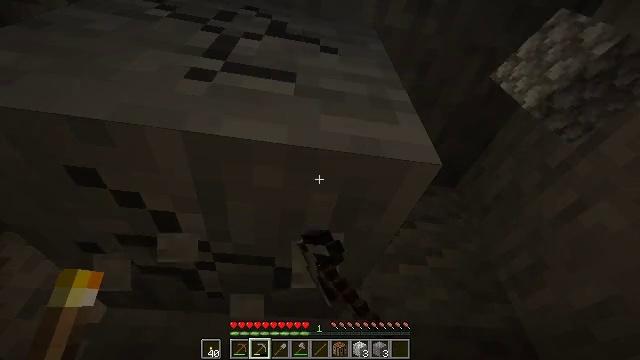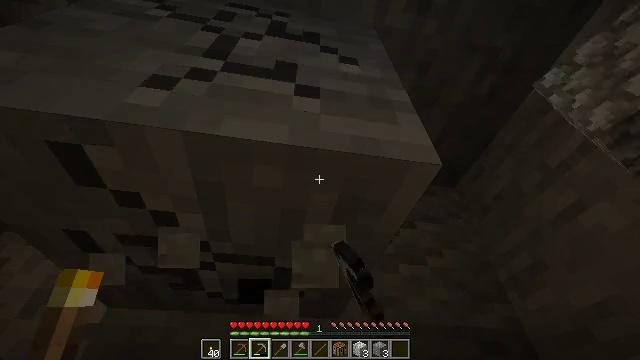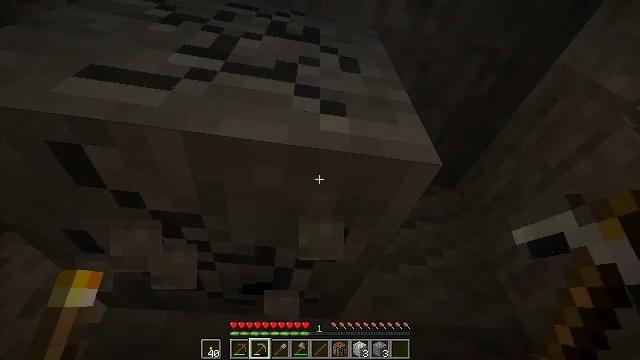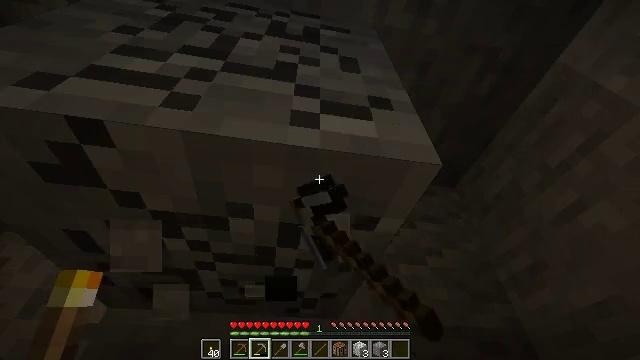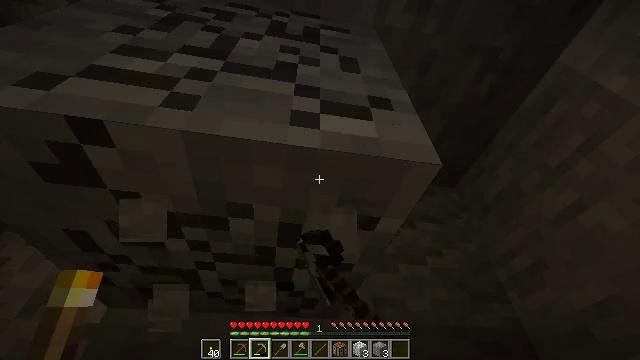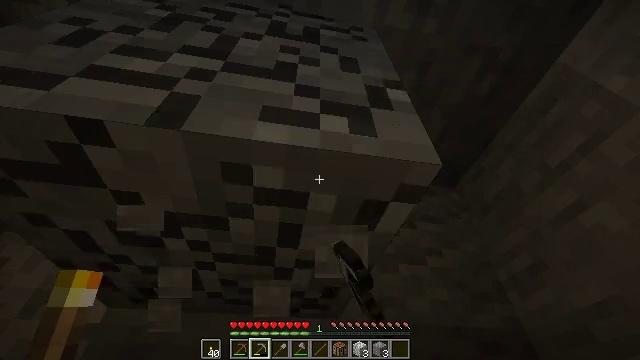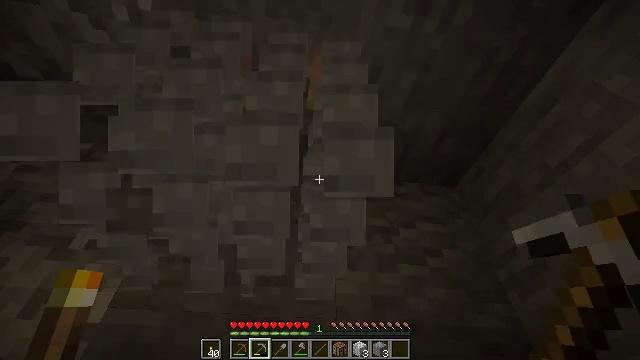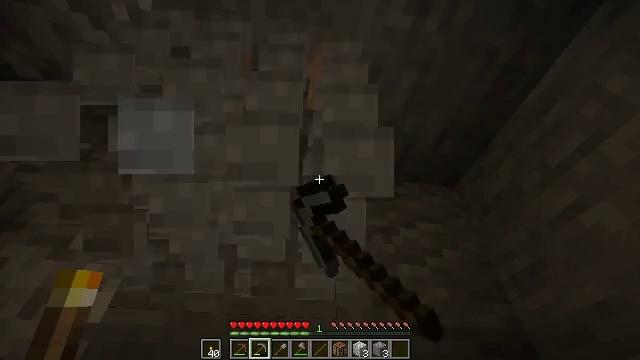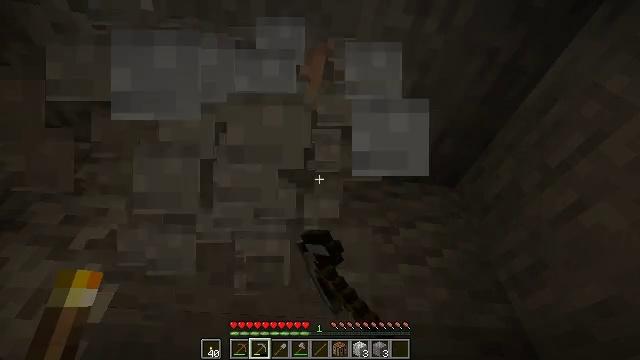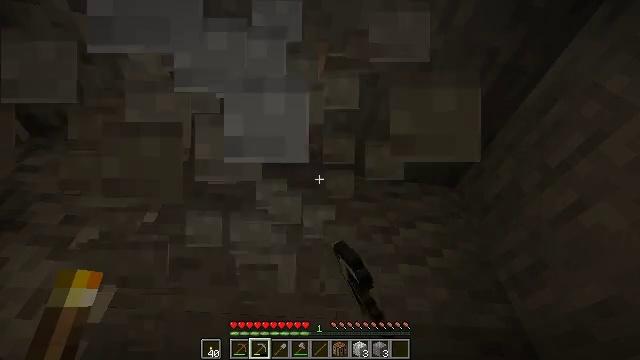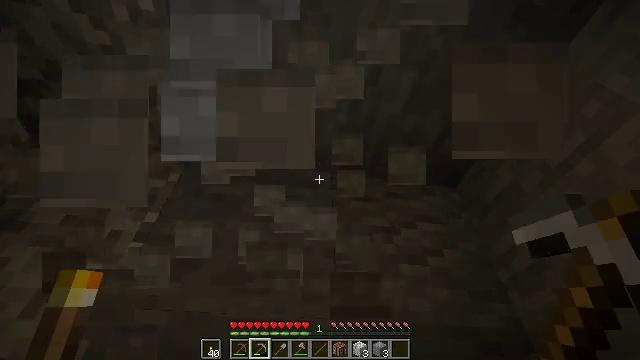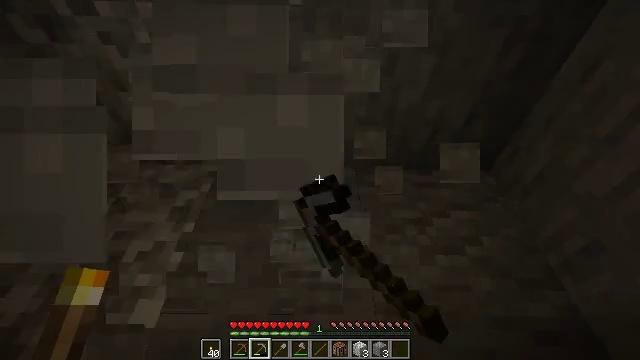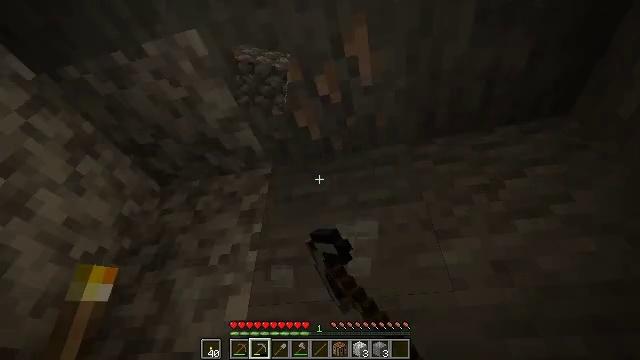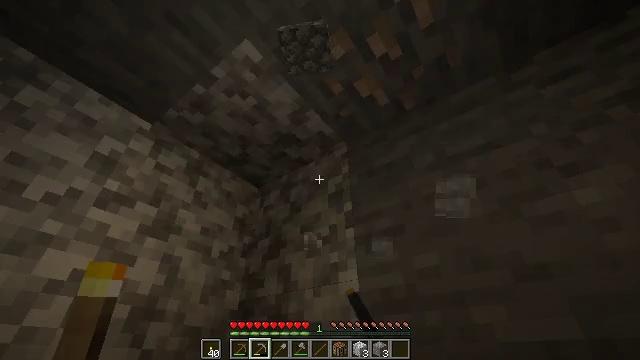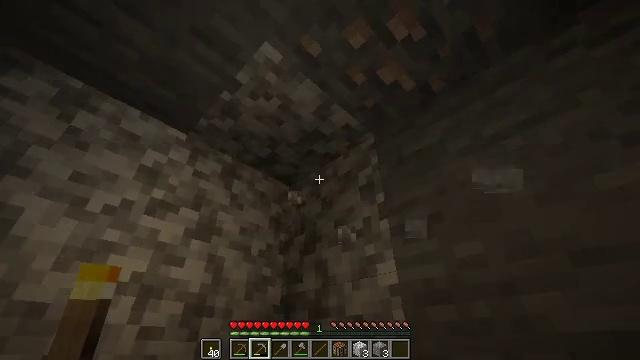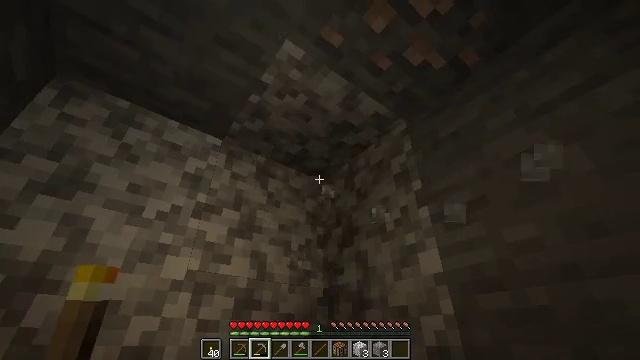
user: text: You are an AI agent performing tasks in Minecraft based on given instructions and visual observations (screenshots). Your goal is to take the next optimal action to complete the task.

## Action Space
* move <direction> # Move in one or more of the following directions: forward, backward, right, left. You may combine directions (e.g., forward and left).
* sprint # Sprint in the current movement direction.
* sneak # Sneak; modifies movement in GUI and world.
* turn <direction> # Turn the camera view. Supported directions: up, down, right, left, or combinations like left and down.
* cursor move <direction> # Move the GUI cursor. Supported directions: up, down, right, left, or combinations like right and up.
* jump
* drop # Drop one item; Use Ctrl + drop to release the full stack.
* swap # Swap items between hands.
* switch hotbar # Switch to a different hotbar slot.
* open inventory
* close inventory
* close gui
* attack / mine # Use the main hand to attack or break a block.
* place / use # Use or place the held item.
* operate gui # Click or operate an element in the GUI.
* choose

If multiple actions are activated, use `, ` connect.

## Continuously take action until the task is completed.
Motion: motion action
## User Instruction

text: Dig up the stone with a tool.
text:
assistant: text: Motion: attack / mine
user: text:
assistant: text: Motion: attack / mine
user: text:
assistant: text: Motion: attack / mine
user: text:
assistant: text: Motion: attack / mine
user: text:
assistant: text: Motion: attack / mine
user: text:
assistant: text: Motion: attack / mine
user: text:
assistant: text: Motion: attack / mine
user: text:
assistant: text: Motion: attack / mine
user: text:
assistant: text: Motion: attack / mine
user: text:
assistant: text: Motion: attack / mine
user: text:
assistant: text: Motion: turn left, attack / mine
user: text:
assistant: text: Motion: turn left and down, attack / mine
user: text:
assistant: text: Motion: turn left and down, attack / mine
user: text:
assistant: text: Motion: turn left and down, attack / mine
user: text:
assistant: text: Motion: turn left and down, attack / mine
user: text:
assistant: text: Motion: attack / mine
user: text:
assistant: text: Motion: attack / mine
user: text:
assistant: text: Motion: attack / mine
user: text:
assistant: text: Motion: attack / mine
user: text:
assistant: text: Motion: attack / mine
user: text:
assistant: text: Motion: attack / mine
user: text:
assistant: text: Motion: attack / mine
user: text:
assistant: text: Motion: attack / mine
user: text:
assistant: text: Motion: attack / mine
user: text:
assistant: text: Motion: attack / mine
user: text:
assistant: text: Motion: attack / mine
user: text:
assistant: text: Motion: turn right, attack / mine
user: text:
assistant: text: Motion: turn right and up, attack / mine
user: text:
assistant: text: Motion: turn right and up, attack / mine
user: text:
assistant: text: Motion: turn right and up, attack / mine